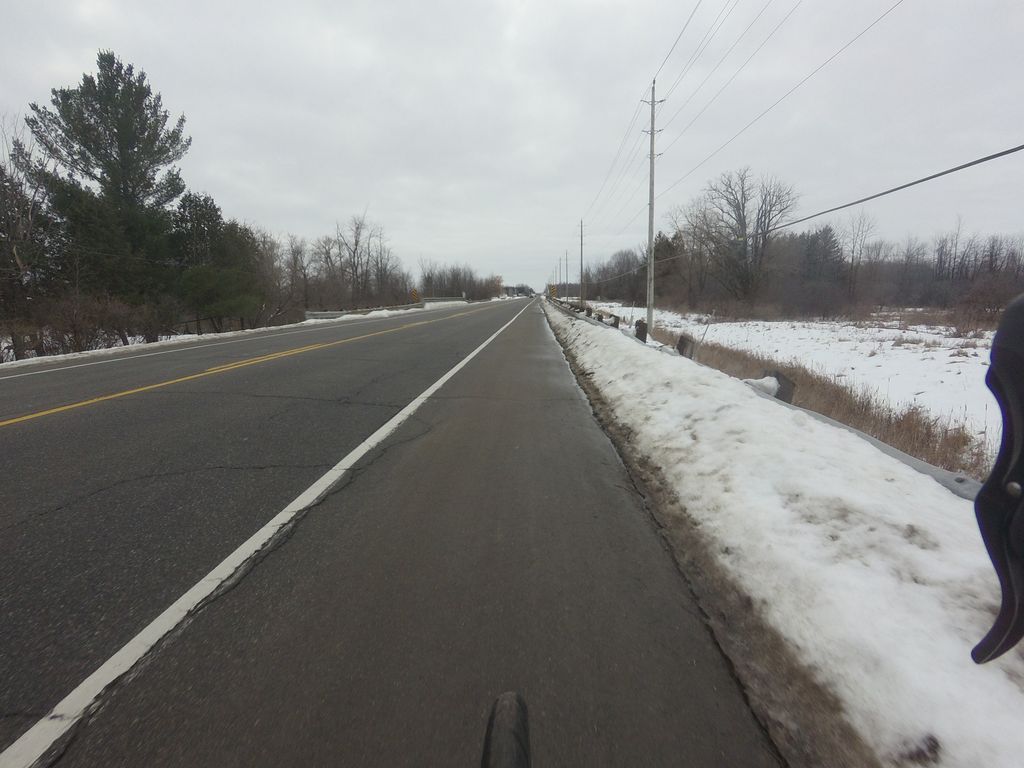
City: ottawa-gatineau